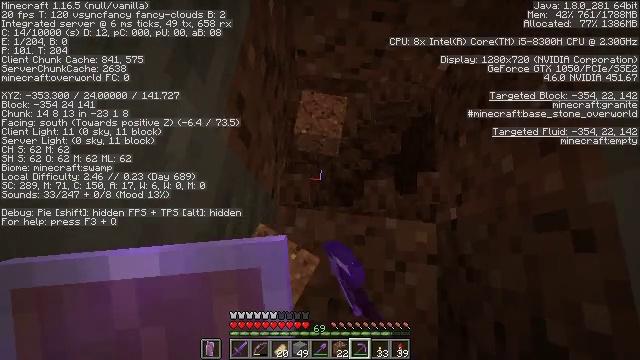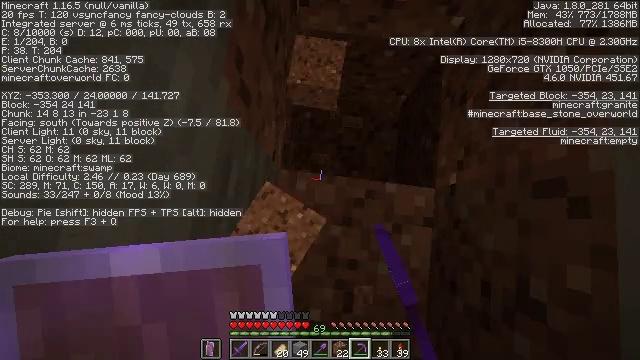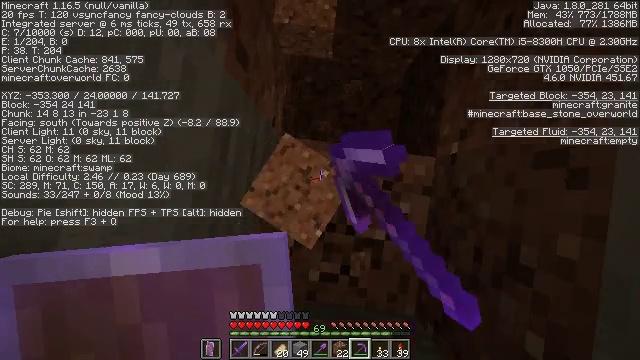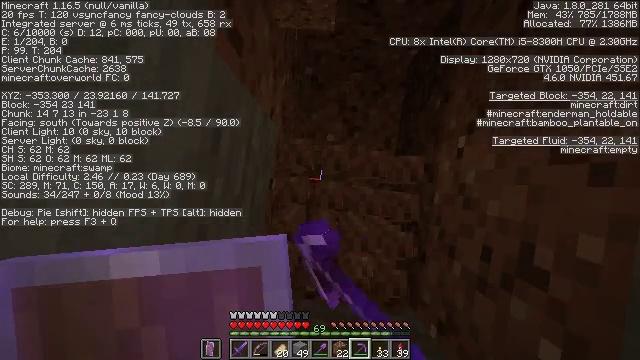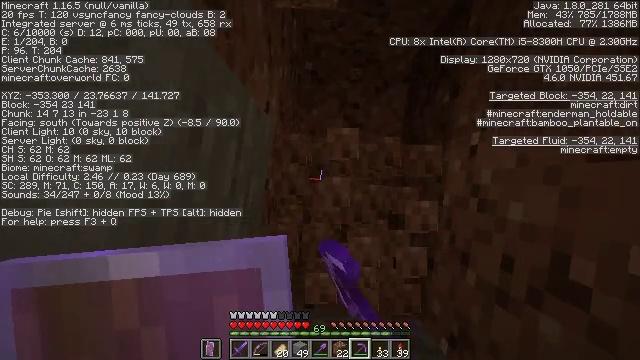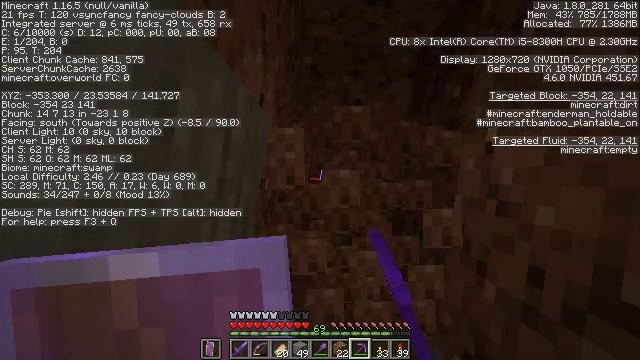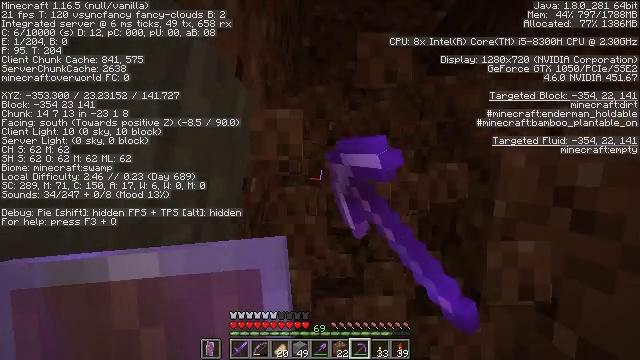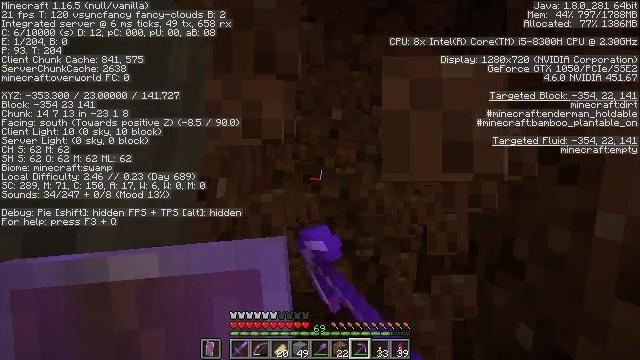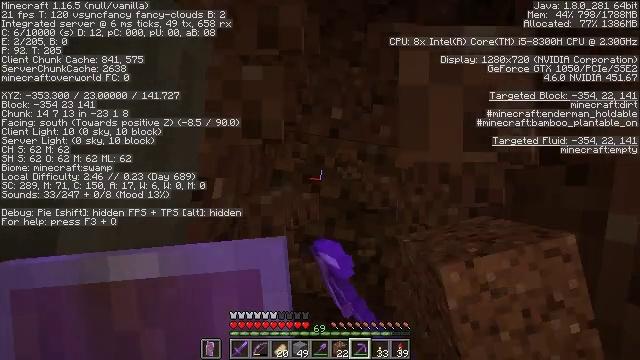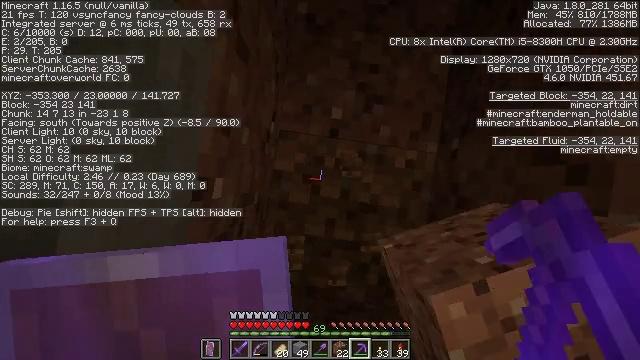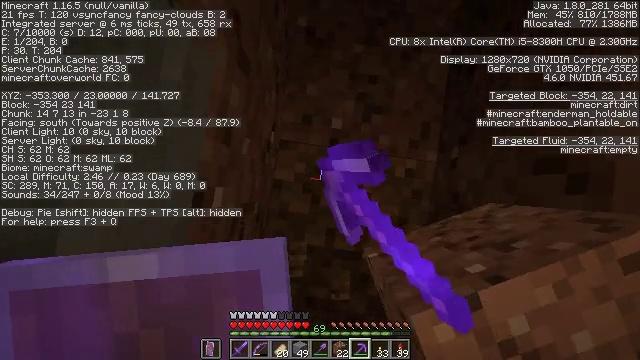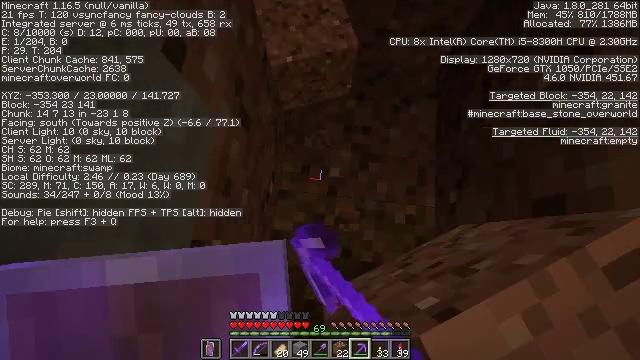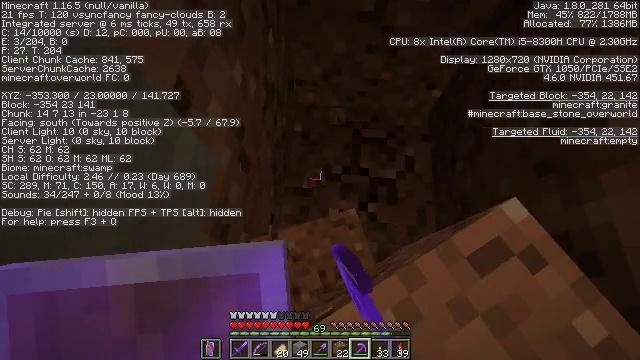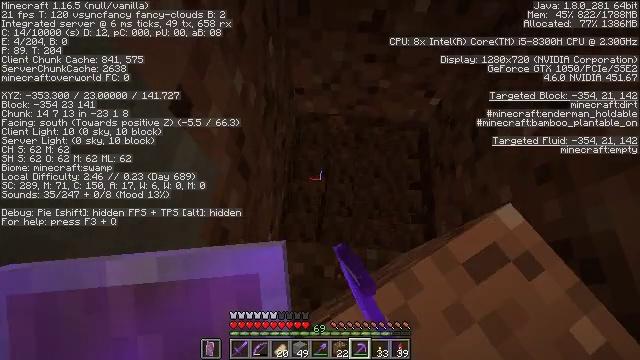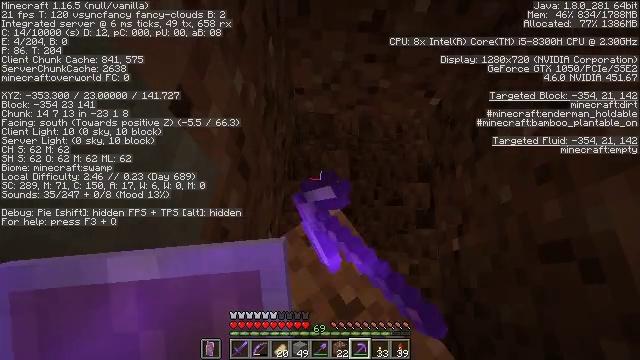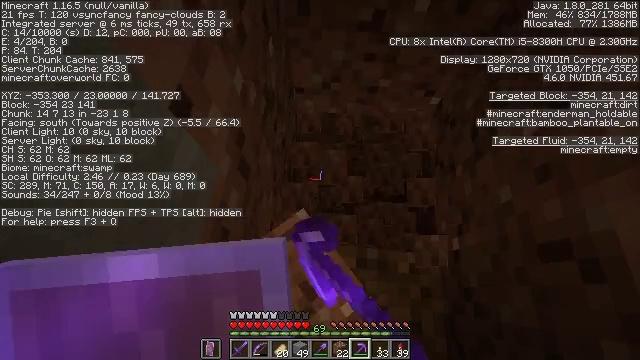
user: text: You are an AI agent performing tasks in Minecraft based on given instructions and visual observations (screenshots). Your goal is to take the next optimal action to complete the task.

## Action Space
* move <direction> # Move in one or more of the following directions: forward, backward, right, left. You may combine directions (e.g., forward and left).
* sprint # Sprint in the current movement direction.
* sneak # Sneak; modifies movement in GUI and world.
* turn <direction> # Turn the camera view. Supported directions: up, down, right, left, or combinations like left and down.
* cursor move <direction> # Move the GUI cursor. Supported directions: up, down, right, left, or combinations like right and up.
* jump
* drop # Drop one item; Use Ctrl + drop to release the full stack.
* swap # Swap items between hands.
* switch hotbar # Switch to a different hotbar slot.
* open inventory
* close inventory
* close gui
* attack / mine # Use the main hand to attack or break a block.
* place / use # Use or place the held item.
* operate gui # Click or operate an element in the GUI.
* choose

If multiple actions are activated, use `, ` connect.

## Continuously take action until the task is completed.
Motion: motion action
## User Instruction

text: Mine the granite block.
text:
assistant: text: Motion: turn left and down, attack / mine
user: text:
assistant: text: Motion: turn down, attack / mine
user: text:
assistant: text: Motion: turn down, attack / mine
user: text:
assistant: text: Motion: attack / mine
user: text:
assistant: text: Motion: attack / mine
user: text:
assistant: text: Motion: attack / mine
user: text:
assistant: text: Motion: attack / mine
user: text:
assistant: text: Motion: attack / mine
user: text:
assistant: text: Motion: attack / mine
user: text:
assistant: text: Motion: turn up, attack / mine
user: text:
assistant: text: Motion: turn right and up, attack / mine
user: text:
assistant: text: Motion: turn up, attack / mine
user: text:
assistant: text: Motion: turn up, attack / mine
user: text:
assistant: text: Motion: attack / mine
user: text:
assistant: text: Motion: attack / mine
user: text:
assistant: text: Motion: attack / mine
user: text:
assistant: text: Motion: turn down, attack / mine
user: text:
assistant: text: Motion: attack / mine